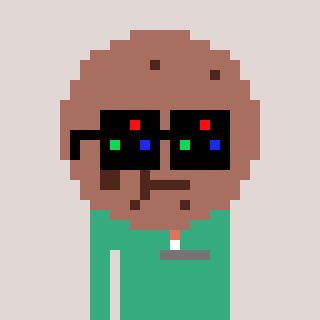
a pixel art character with square black sunglasses, a cookie-shaped head and a teal-colored body on a warm background